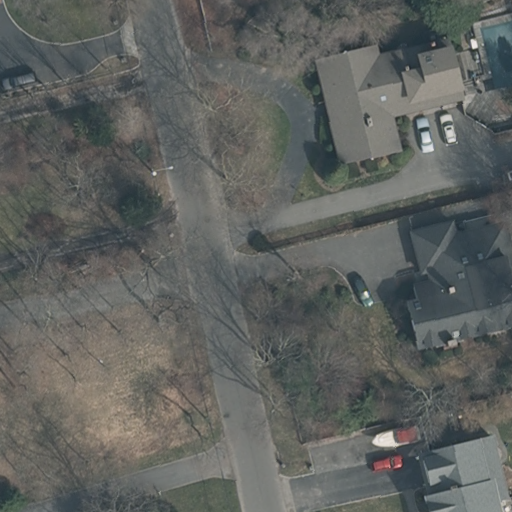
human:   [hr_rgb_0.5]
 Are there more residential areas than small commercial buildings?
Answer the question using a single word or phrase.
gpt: yes

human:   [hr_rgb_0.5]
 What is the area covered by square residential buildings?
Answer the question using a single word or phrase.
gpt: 0m2

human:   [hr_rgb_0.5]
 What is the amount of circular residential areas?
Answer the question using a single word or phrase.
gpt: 0

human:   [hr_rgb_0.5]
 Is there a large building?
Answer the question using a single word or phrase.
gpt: yes

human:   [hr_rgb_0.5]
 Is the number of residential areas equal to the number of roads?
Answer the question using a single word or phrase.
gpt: yes

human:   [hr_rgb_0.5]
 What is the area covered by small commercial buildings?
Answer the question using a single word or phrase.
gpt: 0m2

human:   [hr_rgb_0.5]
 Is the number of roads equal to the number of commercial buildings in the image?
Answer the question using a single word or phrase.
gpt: no

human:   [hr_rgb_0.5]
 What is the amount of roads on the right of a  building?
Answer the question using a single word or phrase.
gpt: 0

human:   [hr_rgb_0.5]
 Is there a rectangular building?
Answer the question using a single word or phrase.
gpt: no

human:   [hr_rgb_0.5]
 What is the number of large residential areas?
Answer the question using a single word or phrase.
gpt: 1

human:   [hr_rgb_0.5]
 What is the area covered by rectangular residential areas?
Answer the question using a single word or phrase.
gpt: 10595m2

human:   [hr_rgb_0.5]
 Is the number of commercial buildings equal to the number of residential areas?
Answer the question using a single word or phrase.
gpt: no

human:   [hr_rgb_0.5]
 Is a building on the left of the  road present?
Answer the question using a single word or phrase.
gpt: no

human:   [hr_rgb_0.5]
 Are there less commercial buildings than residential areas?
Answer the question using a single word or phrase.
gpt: yes

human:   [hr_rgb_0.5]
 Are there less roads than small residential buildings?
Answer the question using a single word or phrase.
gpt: no

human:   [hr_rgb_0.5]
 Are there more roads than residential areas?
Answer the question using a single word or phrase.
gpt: no

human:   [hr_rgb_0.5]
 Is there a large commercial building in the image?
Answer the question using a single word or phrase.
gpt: no

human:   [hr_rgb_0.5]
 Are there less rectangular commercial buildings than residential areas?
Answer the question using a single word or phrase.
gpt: yes

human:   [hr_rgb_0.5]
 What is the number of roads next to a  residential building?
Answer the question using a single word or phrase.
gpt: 1

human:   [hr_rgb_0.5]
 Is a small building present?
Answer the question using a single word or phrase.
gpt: no

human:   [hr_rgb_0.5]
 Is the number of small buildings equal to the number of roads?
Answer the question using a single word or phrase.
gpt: no

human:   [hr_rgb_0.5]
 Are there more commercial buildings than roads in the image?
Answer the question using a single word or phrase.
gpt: no

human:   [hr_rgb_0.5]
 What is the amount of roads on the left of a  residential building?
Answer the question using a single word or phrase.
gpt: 1

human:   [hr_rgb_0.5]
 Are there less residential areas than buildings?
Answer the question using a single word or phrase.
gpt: yes

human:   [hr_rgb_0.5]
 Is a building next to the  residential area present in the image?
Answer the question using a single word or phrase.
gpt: yes

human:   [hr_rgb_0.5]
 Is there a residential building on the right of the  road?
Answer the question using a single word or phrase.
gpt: yes

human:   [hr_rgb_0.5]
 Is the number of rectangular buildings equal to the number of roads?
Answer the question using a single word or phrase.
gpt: no

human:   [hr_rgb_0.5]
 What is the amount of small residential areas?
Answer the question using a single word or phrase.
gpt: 0

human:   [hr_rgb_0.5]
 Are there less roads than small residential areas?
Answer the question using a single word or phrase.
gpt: no

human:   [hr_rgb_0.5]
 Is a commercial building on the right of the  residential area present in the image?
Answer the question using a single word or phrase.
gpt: no

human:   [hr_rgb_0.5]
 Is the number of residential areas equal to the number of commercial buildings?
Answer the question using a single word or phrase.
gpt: no

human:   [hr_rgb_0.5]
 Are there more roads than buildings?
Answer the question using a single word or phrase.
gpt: no

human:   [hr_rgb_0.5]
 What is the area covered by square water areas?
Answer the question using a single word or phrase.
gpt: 0m2

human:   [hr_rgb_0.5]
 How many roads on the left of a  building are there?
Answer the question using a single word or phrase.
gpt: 1

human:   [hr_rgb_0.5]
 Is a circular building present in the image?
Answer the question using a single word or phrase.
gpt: no

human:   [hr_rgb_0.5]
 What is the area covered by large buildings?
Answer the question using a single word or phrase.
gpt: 545m2